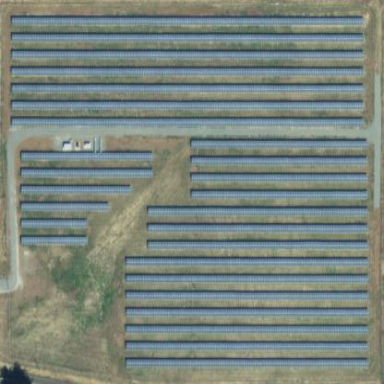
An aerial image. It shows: Solar power plant enclosed by fence. The plant generates electricity using photovoltaic technology.